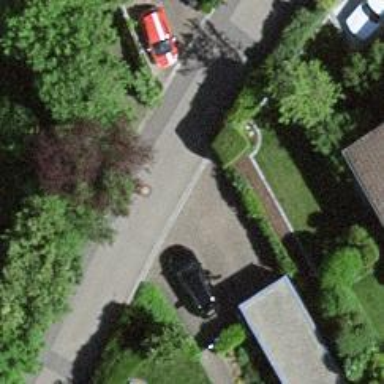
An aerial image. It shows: Smoothly paved residential road.